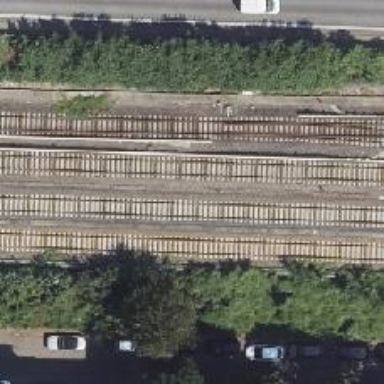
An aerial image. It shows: Solitary milestone along the railway.